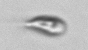
Label: Cryptophyta